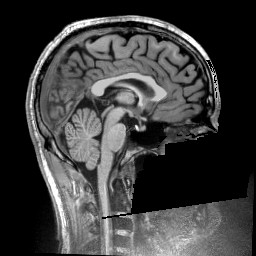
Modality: T1w
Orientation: sagittal
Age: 36
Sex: male